Question: I am currently trying to code this extremely basic text-based golf game for practice. There's no trigonometry to it, there's just a randomness to how hard you hit the ball, and then how many shots it takes to reach the hole. At the end, it will mark your score as "Birdie" or "Par" or whatever. I'm not at that endstage yet though.
So my logic for the program is, start() is called through an onclick HTML attribute, and then we run through things from there. Everything is embodied in start(). The game's intro text is displayed with some DOM innerHTML.
The idea is that once start() has been activated, you can click swing() and it will swing and update the value and therefore the current position.
But I don't get what problem it's having with this nested function and the onclick. The error it says it has is at index.html line 1. But also, line 1 of my index.HTML is . I don't even know what this other index file is.
<URL>
In VS Code, the nested function says it never even gets called. Is it just reading the lines and exiting too fast? Should I use setInterval or something to keep it reading?

'''
function start() {
let introText = "It is a beautiful sunny day on Golf Island. The cobalt waters are great. There is no wind. You stand at the tee and get ready to strike. There's only one hole to go.<br>"
document.getElementById("textarea").innerHTML += introText;
holeDistance = 350;
function swing() {
swingValue = Math.floor(Math.random() * 100);
currentValue = String(holeDistance - swingValue);
return document.getElementById("textarea").innerHTML += "Hole position: " + currentValue;
}
}
'''
'''
<button id="start" onclick="start()">Start game</button>
<div id="textarea">
<button onclick='swing()'>Swing</button>
</div>
'''
<URL>
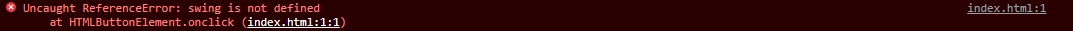
Answer: There are a few issues:
1. your function is within another function
2. you assign values to variables that you have never declared before. A variable needs to be declared with var/let and can only be assigned afterward or at the same instance:
Issues to fix the game:
1. You declare a variable within the function of hole distance with 350. Every time you click the button you reset the variable to 350 and roll the dice on that 350. You need to move the variable outside of the function and subtract the randomize shooting distance from the hole distance:
'''
let holeDistance = 350;
function start() {
let introText = "It is a beautiful sunny day on Golf Island. The cobalt waters are great. There is no wind. You stand at the tee and get ready to strike. There's only one hole to go.<br>"
document.getElementById("textarea").innerHTML += introText;
}
function swing() {
let swingValue = Math.floor(Math.random() * 100);
holeDistance = holeDistance - swingValue;
return document.getElementById("textarea").innerHTML += 'Hole position: ${holeDistance}';
}
'''
'''
<button id="start" onclick="start()">Start game</button>
<div id="textarea">
<button onclick='swing()'>Swing</button>
</div>
'''